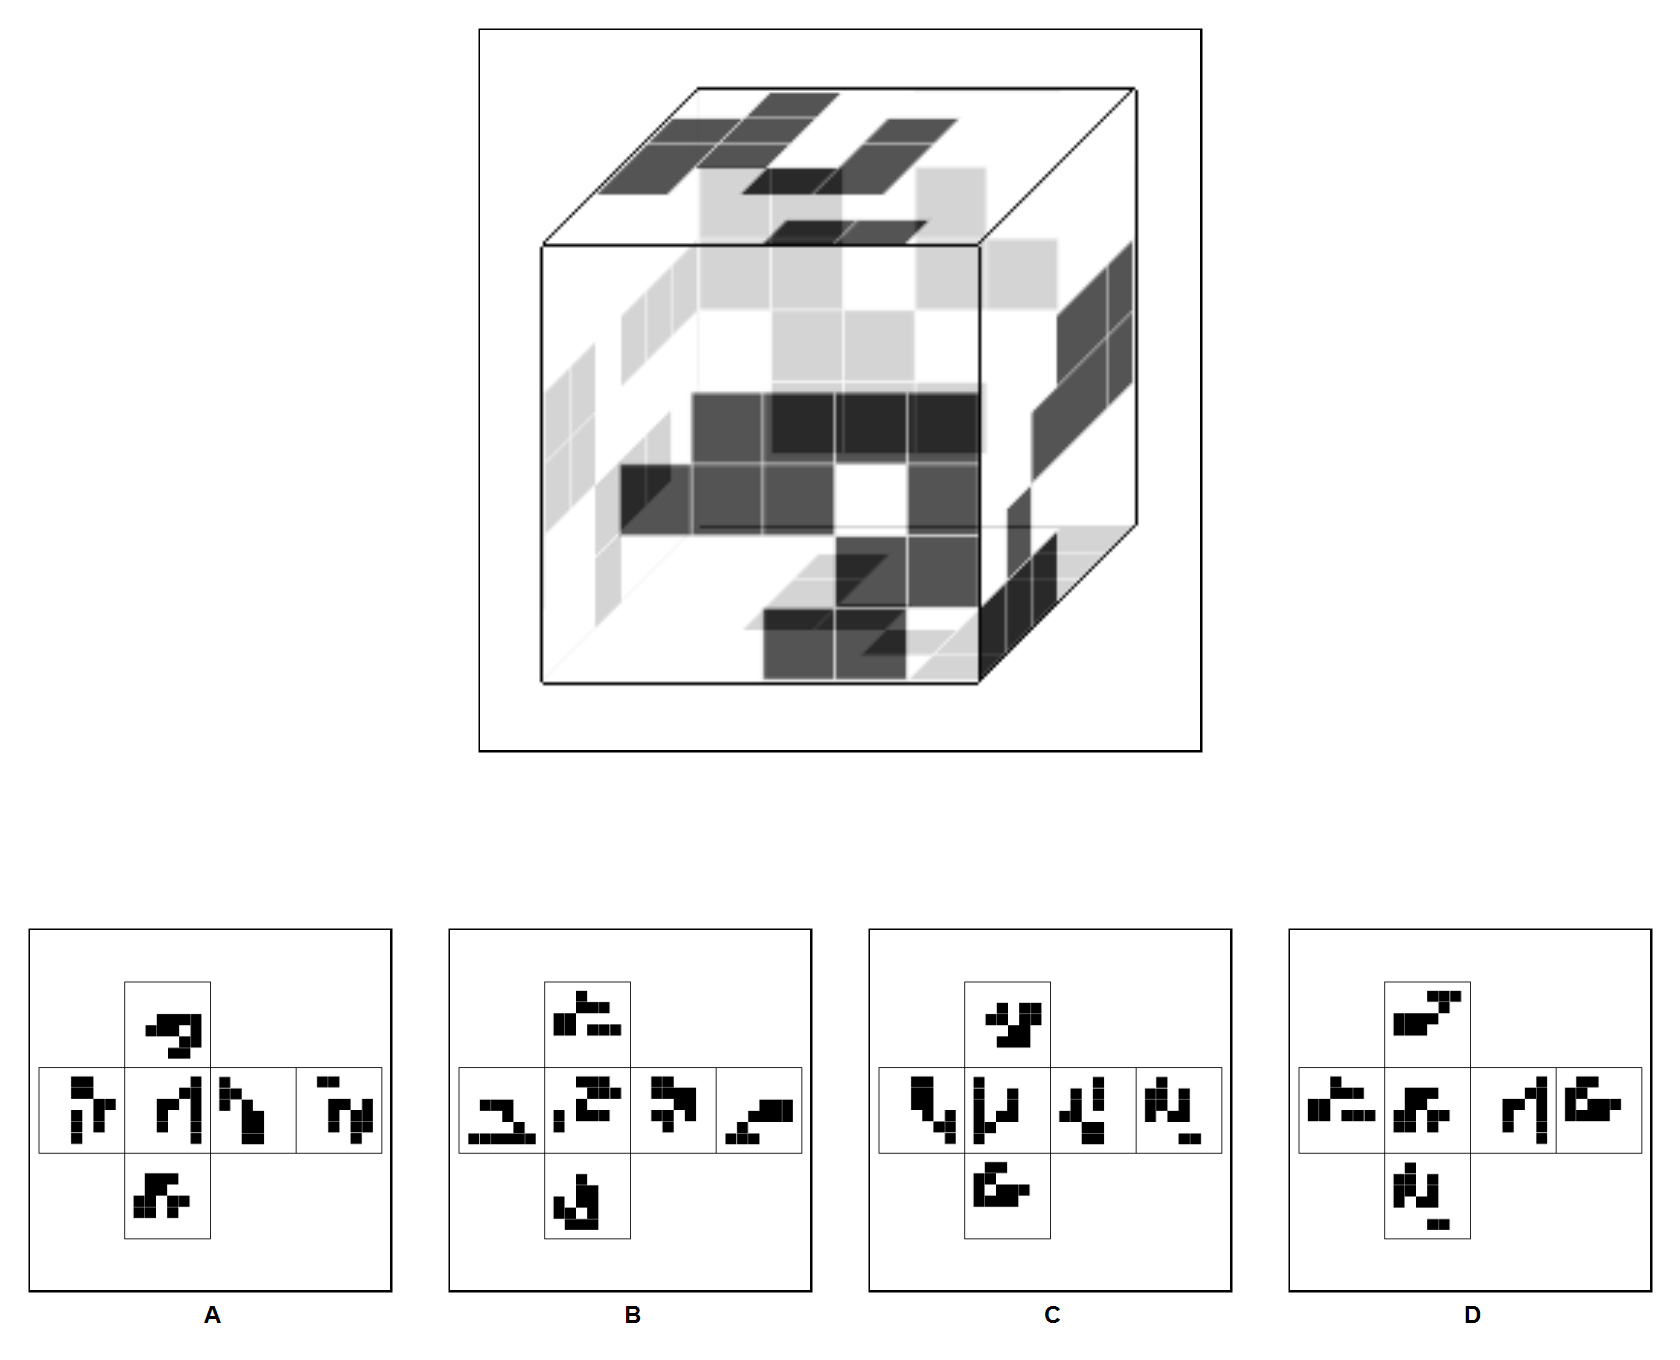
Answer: A